Interaction volume radius: 10 \u00c5
Interaction volume height: 20 \u00c5
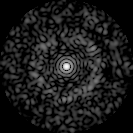
Disorder parameter: 0.8434